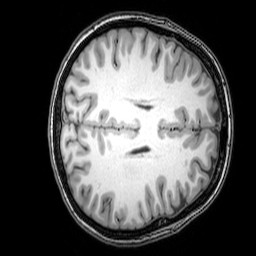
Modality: T1w
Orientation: axial
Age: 26
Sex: female
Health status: healthy
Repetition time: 0.081 s
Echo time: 0.037 s